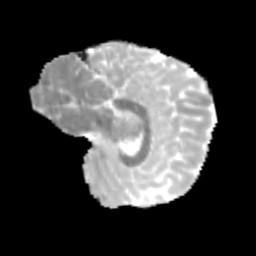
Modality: MD
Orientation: sagittal
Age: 13
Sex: male
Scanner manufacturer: siemens
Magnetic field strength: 3 T
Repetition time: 3.8 s
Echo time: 0.07 s